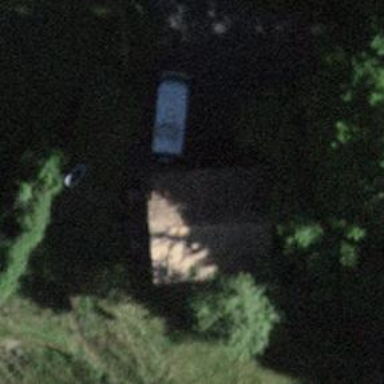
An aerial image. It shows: Rural barn.